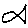
Label: fish